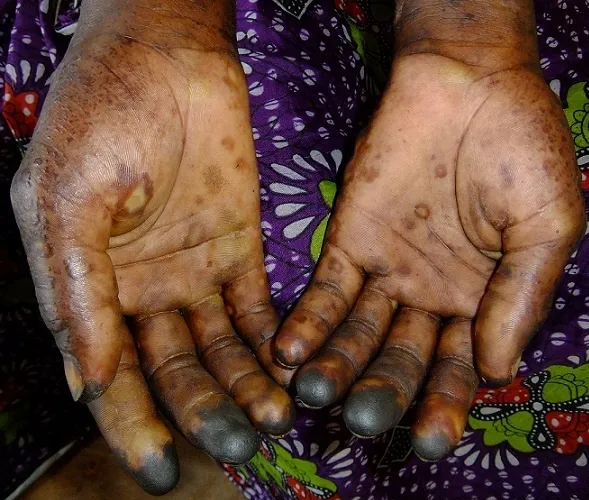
Patient 2, lesions and necrosis on hands.
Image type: medical_photograph (skin_photograph)